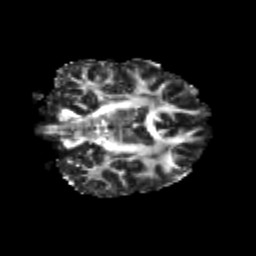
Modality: FA
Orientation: coronal
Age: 21
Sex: male
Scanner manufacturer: siemens
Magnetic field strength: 3 T
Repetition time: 3.5 s
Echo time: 0.104 s